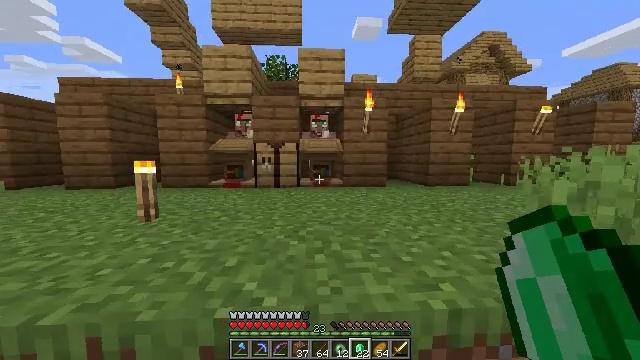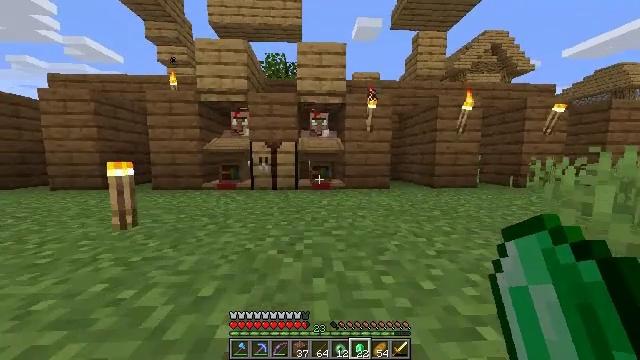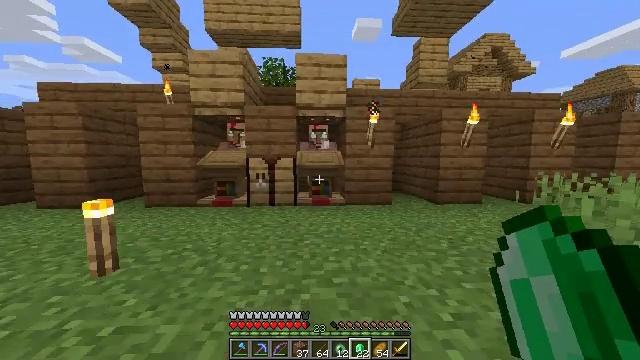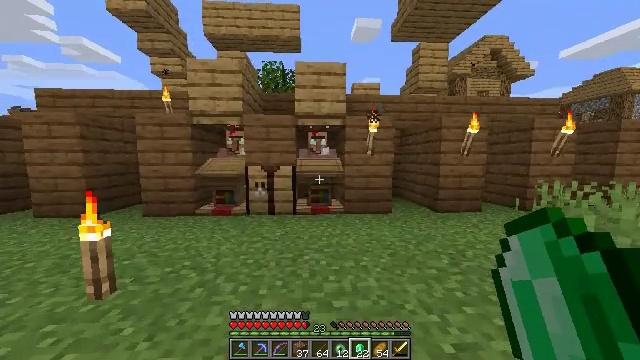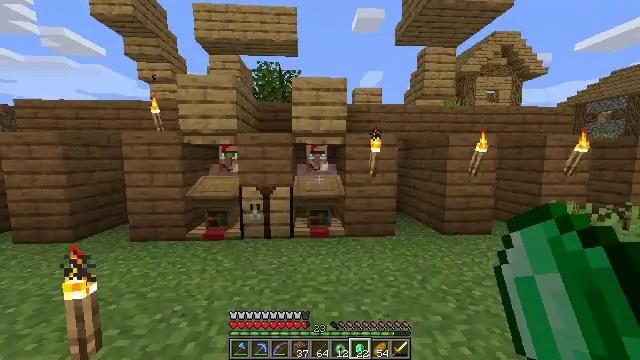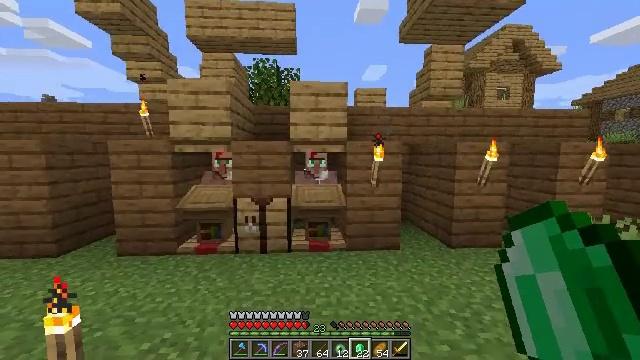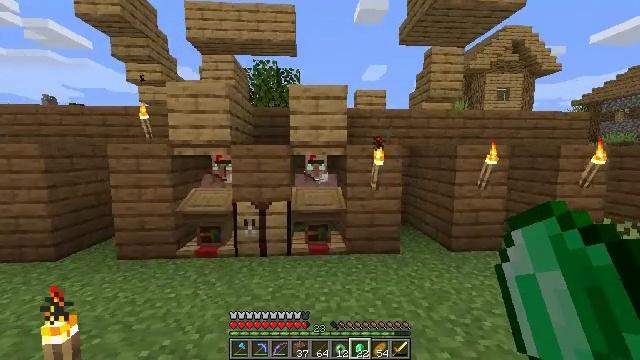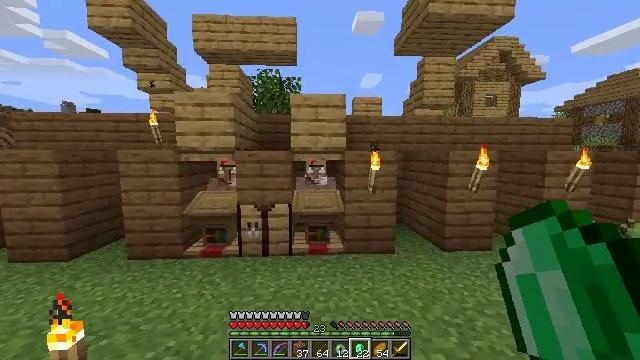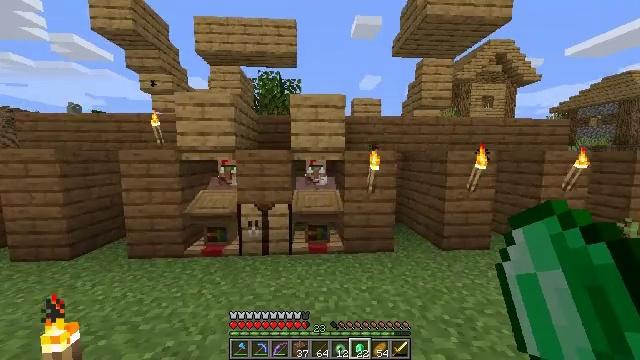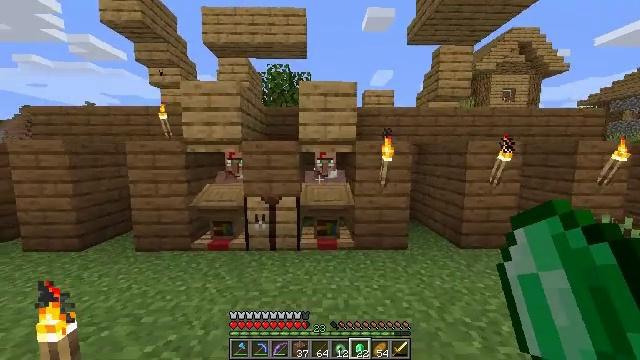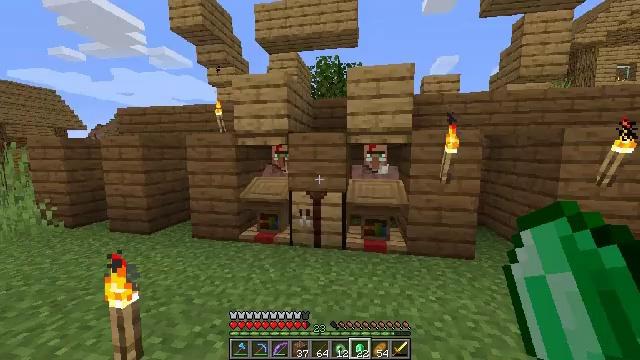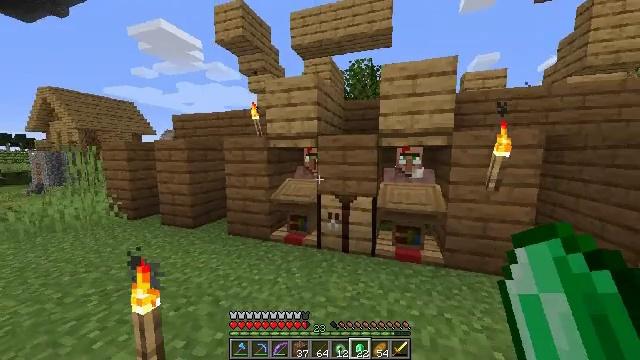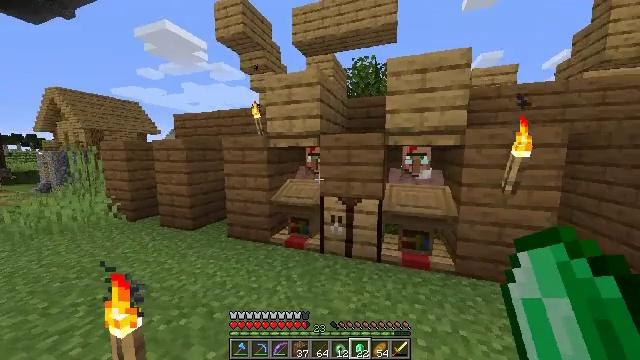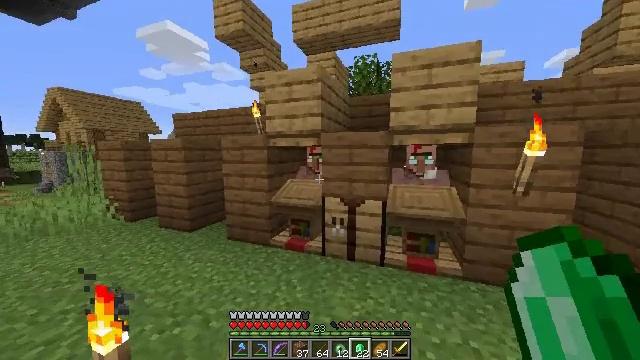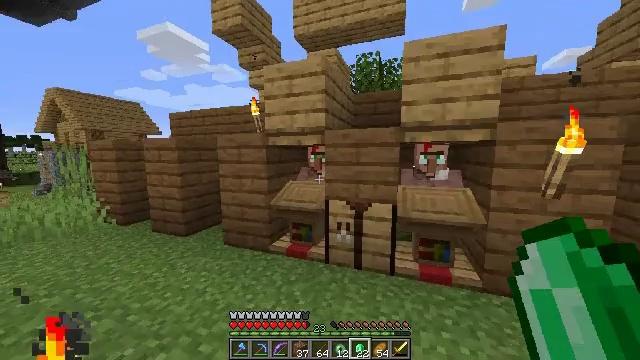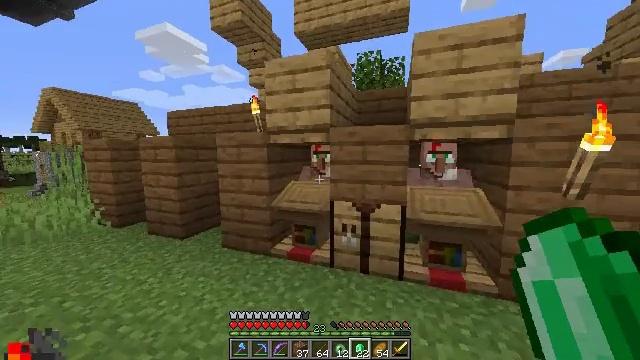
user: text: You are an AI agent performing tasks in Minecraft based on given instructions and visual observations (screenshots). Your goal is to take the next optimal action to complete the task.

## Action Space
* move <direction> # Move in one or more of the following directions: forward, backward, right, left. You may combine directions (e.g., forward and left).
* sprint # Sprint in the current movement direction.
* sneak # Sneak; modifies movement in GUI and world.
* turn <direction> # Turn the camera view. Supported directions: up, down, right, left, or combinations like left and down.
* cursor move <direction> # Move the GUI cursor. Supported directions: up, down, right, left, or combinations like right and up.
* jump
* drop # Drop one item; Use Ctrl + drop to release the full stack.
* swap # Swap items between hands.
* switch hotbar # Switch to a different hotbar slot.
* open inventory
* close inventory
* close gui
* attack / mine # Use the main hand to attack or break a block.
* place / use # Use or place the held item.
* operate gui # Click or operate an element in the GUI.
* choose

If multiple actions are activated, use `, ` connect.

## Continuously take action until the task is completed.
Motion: motion action
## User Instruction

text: Put books and planks in the crafting grid to craft a bookshelf.
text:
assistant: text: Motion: move forward, sprint, jump
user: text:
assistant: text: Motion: move forward, sprint, jump
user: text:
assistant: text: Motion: move forward, sprint, jump
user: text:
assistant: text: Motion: move forward, sprint, jump
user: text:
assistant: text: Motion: move forward, sprint, jump
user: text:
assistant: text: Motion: move forward, sprint, jump
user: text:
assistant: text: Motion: move forward, sprint
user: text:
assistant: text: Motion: move forward, sprint
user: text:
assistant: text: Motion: move forward, sprint, turn left
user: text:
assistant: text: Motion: move forward, turn left
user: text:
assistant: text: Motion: move forward, turn left
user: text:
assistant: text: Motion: move forward
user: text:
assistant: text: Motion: move forward
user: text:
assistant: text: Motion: move forward and move left
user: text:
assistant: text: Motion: move forward and move left
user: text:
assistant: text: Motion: move forward and move left, turn right
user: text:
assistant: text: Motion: move forward and move left, turn right
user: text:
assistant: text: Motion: move forward and move left, turn right
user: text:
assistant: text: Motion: move forward and move left, turn right
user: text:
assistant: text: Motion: move forward, turn right
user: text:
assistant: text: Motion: move forward
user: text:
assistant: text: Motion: move forward, use / place
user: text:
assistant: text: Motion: use / place
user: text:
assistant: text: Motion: turn right and up, use / place
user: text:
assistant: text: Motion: no_op
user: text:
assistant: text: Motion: no_op
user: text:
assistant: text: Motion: no_op
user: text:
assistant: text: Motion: no_op
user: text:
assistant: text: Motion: turn down
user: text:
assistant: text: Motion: no_op